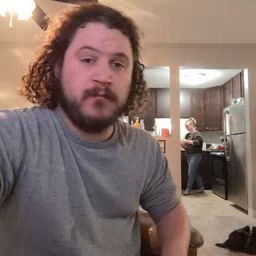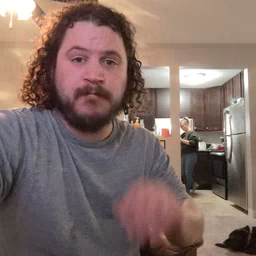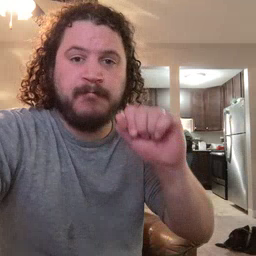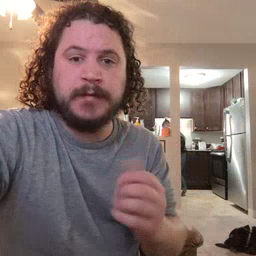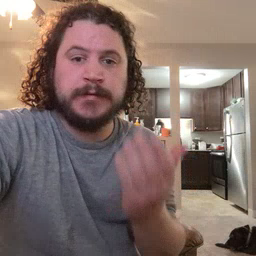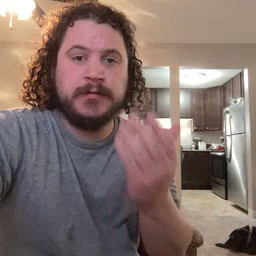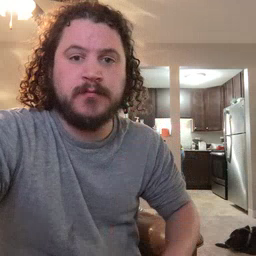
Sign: mitten